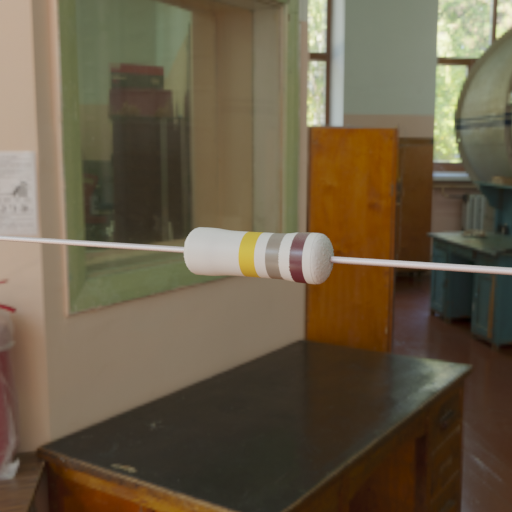
Resistor colour bands (in order): gold, gray, brown